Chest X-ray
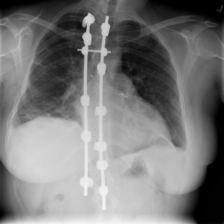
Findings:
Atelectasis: negative
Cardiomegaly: negative
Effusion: negative
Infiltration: negative
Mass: negative
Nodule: negative
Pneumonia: negative
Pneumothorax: negative
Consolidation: negative
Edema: negative
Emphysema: negative
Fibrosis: negative
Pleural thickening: negative
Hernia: negative